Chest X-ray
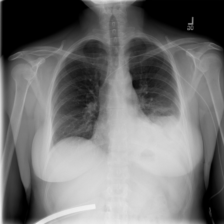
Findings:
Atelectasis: negative
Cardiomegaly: negative
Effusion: positive
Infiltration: negative
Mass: negative
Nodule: negative
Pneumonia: negative
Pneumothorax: negative
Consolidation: negative
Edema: negative
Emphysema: negative
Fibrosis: negative
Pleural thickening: negative
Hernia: negative